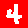
Digit: 4